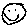
Label: smiley face